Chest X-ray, AP view. Patient: 76 years old, sex M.
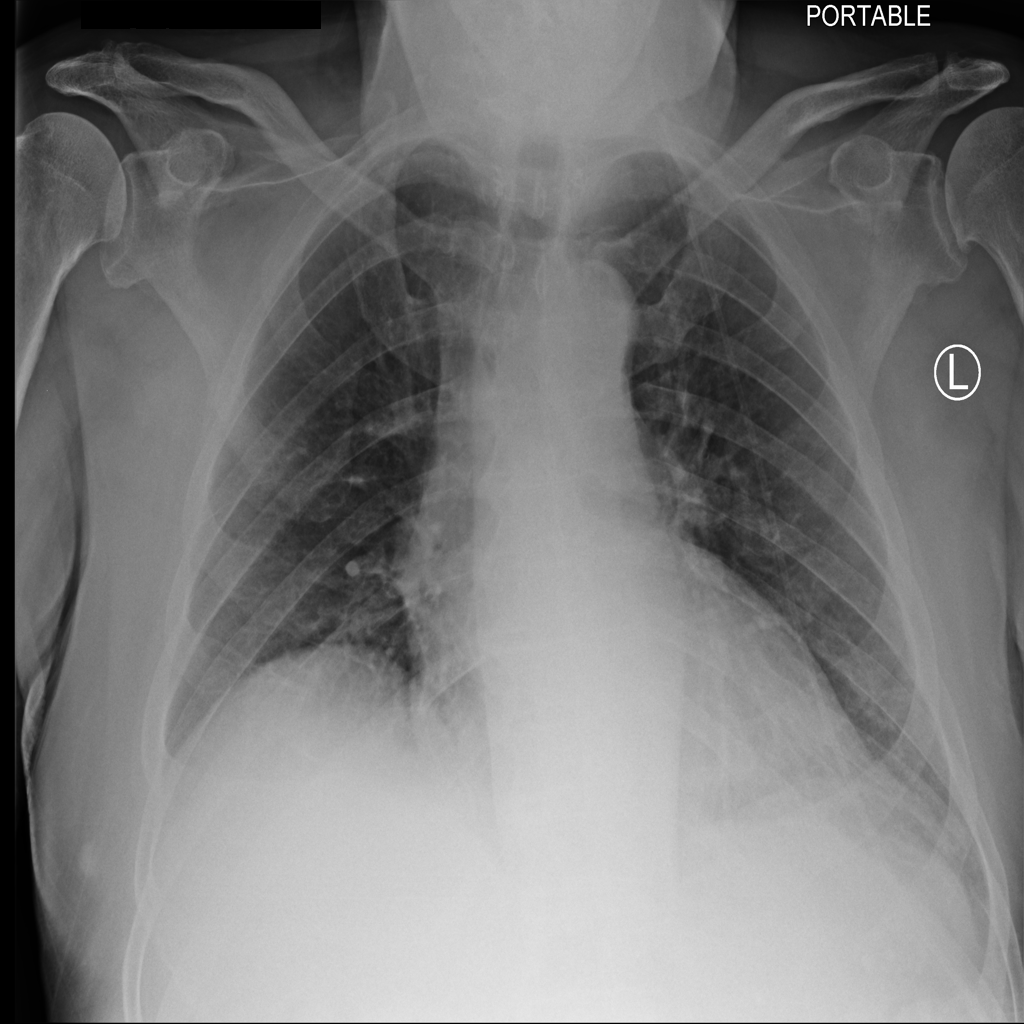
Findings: No Finding